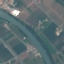
Label: River